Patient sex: M
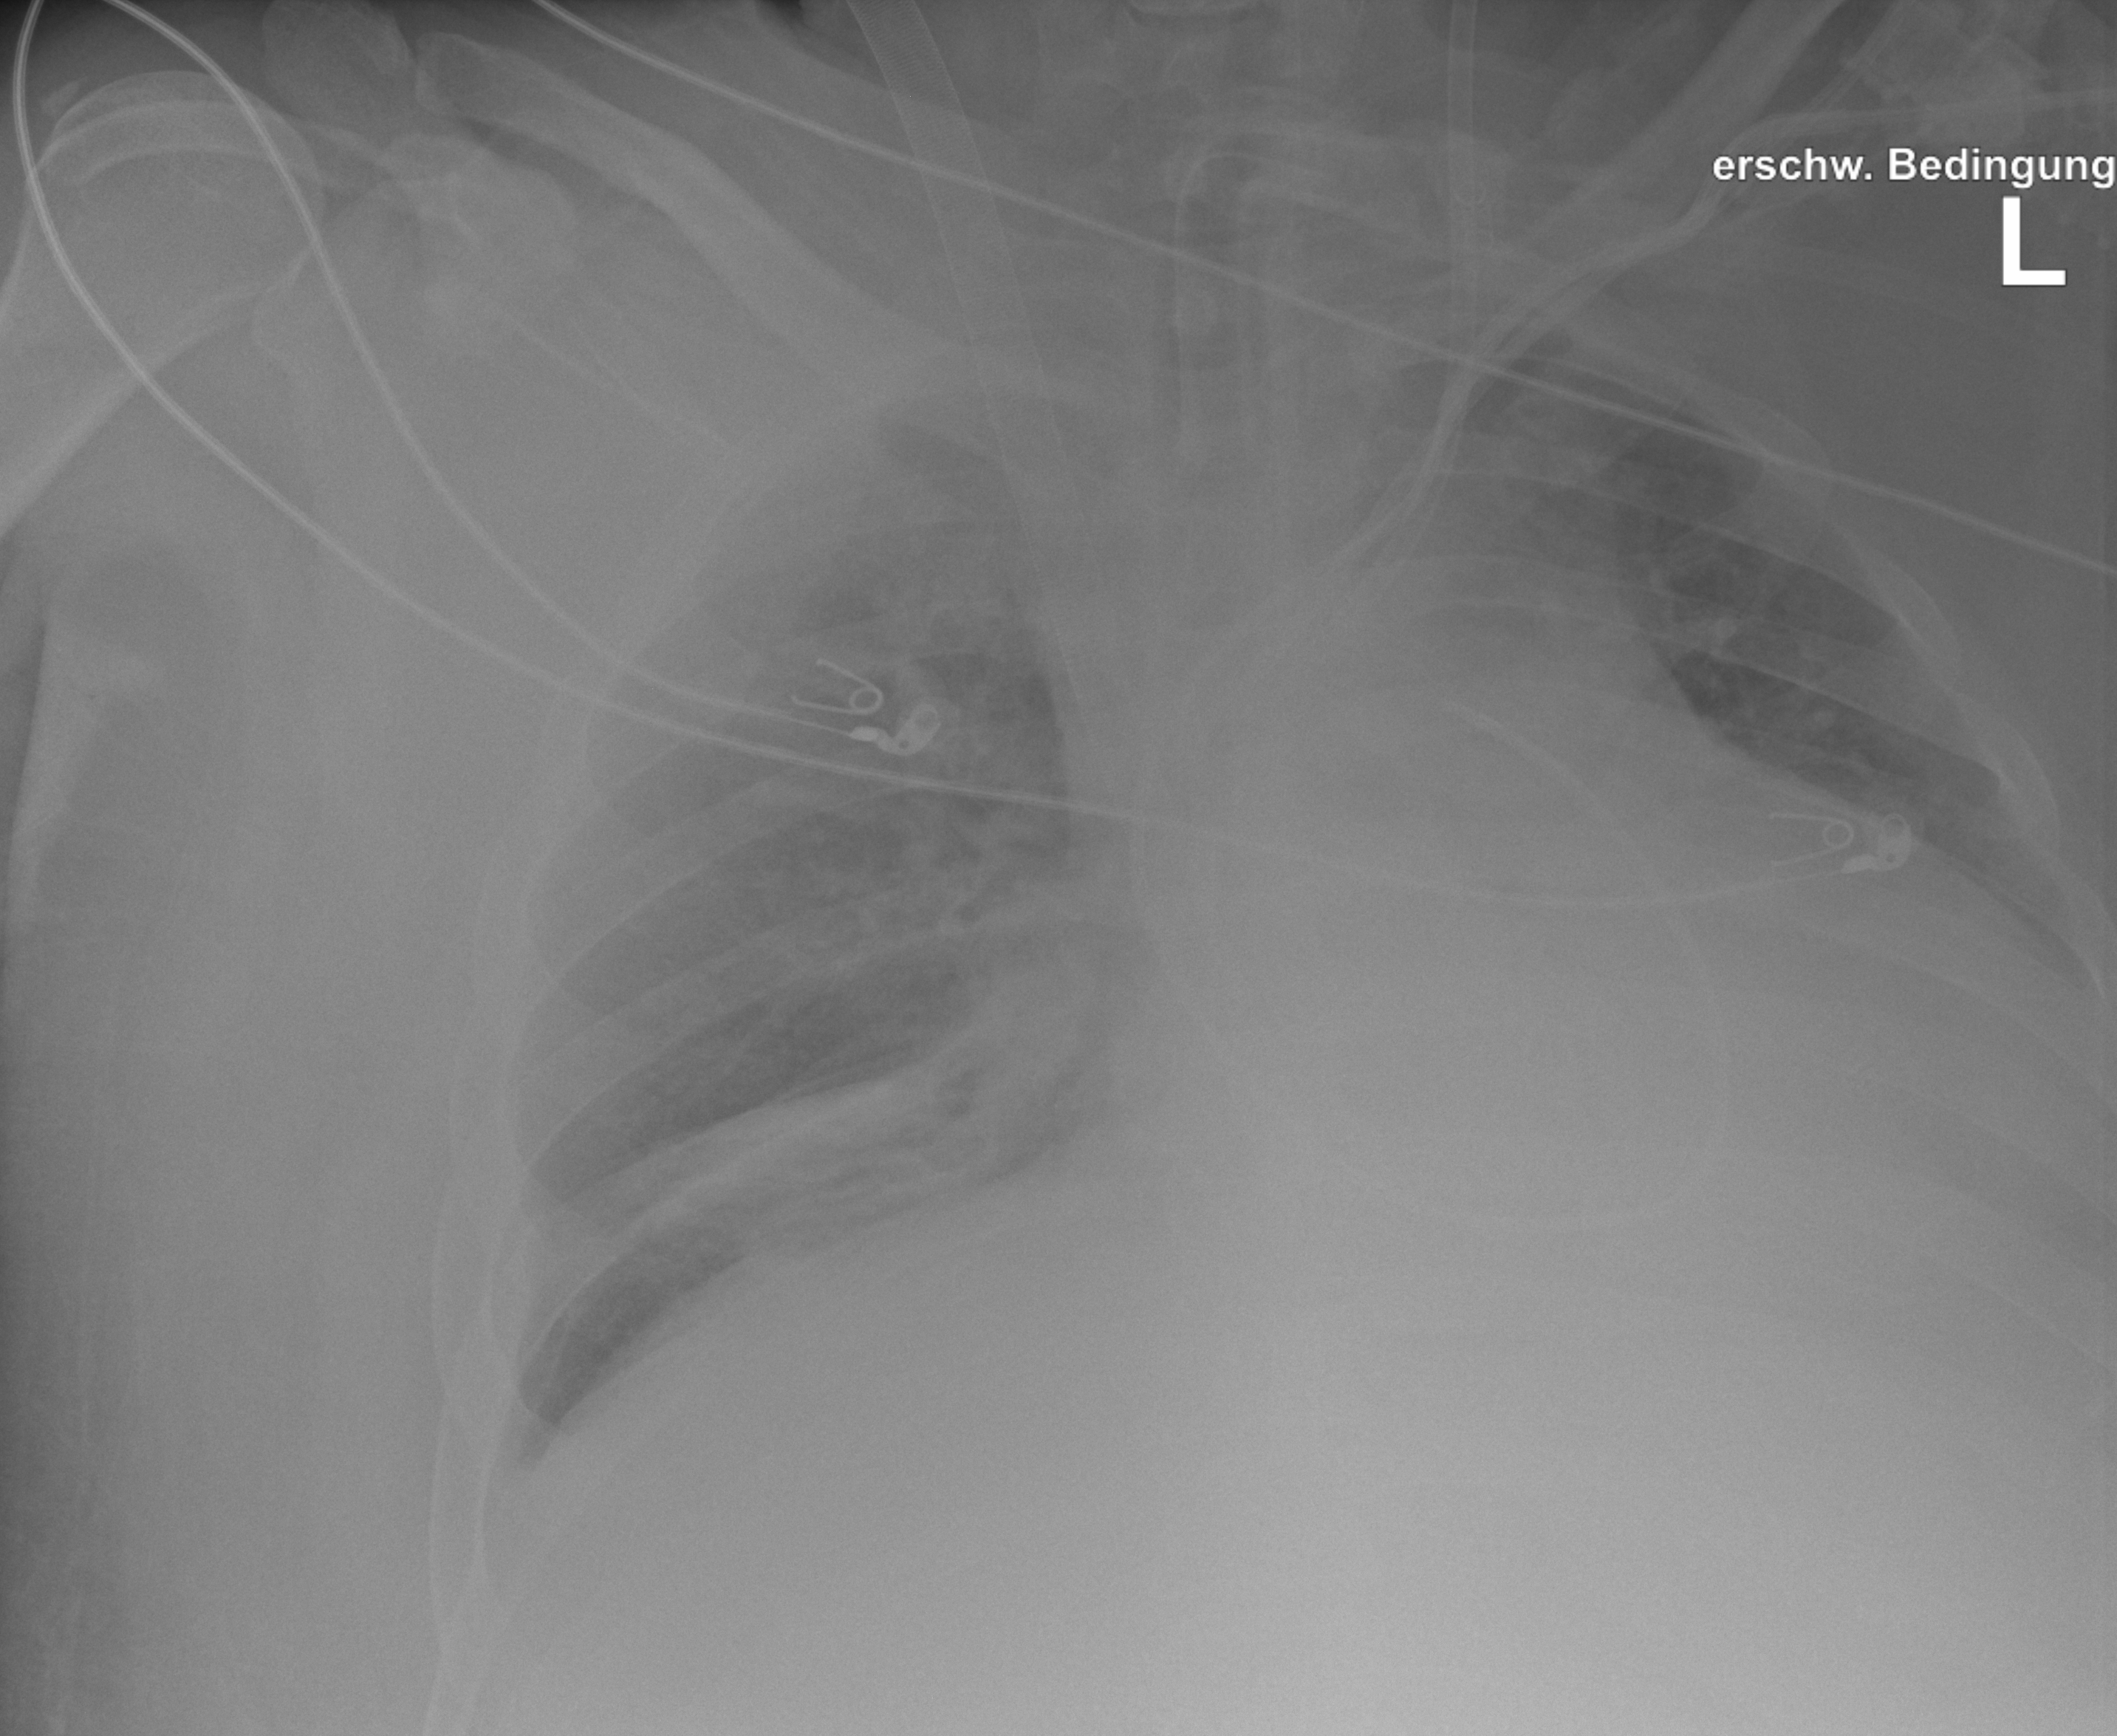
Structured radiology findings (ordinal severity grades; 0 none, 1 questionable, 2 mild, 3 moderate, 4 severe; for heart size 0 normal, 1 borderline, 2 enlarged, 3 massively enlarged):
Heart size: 2
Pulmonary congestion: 2
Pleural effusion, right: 2
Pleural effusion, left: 2
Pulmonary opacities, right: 2
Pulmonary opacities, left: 0
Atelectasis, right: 3
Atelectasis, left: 2